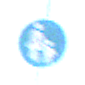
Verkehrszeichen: Gehweg
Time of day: Midday
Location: Outdoor (Nature)
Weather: Clear
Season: Summer
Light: Natural